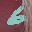
Label: 6